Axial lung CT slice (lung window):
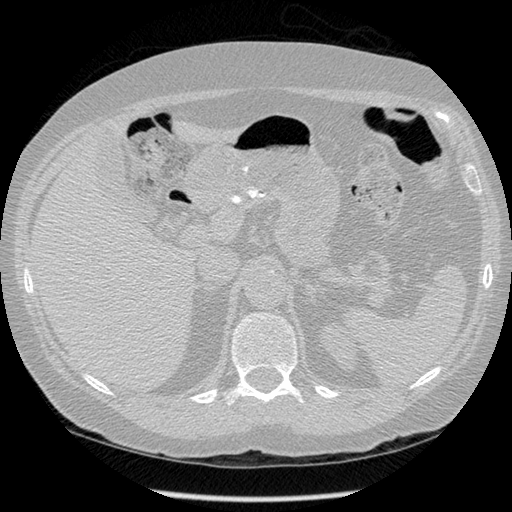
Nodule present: no